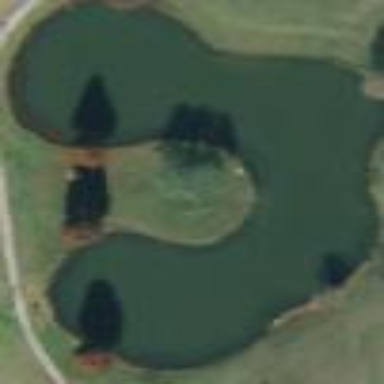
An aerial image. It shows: Retention water basin serving as water hazard on golf course.